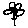
Label: flower